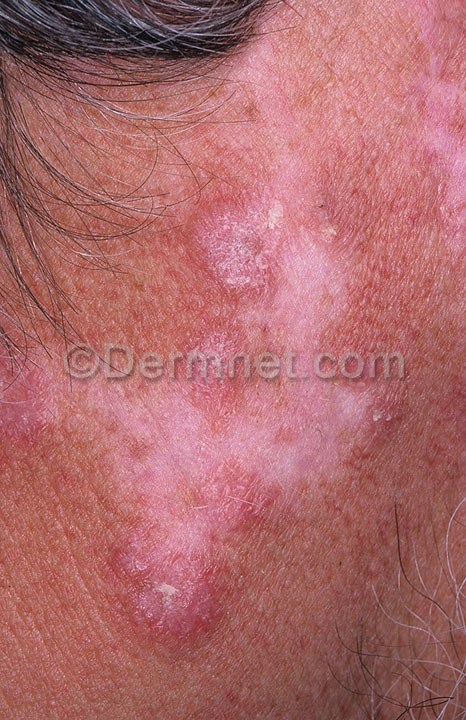
Disease: Lupus and other Connective Tissue diseases